Interaction volume radius: 5 \u00c5
Interaction volume height: 10 \u00c5
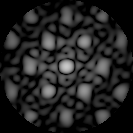
Disorder parameter: 0.369